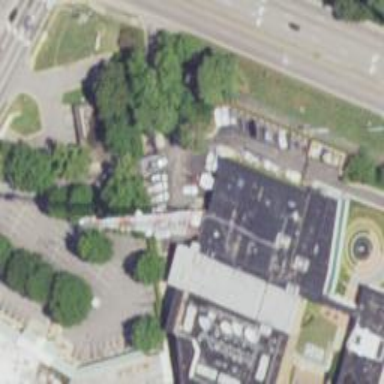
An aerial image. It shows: Commercial building used as television studio.